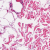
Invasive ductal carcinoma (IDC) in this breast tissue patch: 0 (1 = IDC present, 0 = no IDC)